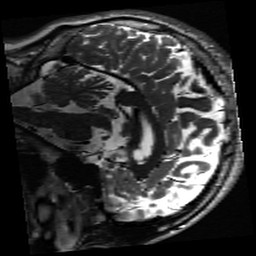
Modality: inplaneT2
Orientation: sagittal